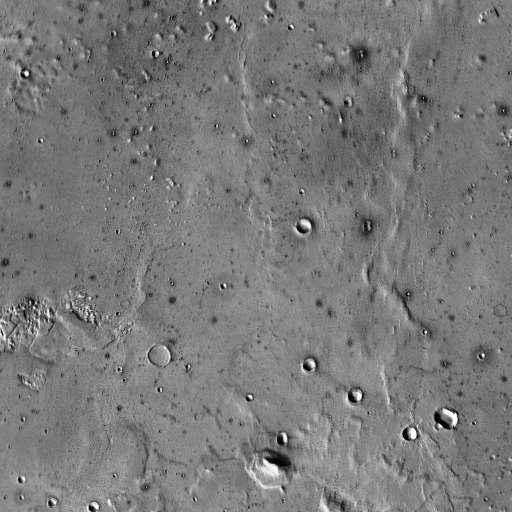
Crater classes present: Background, Other, Buried